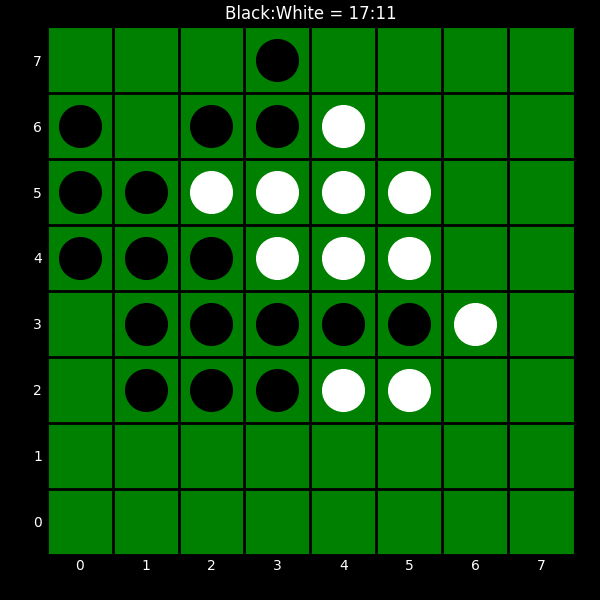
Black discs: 17
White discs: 11